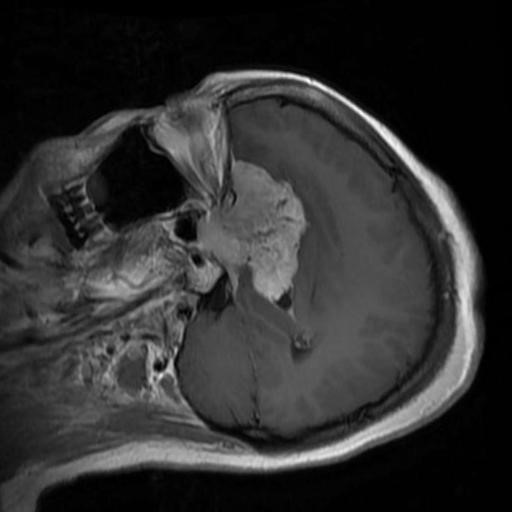
Label: brain_menin